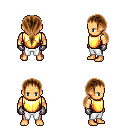
a pixel art fantasy rpg character, male body template, human, tanned skin, gold chest armor, white pants, brown ponytail hairstyle, metal gloves, four views (front, back, left, right), 2x2 character sprite sheet, small pixel art, hard edges, no anti-aliasing